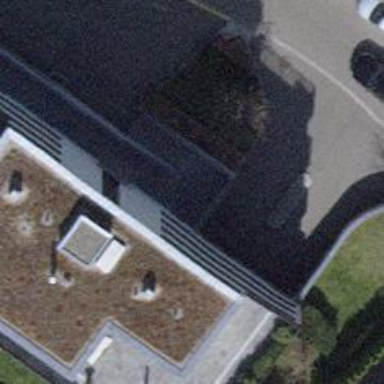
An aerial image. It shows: Parking entrance.